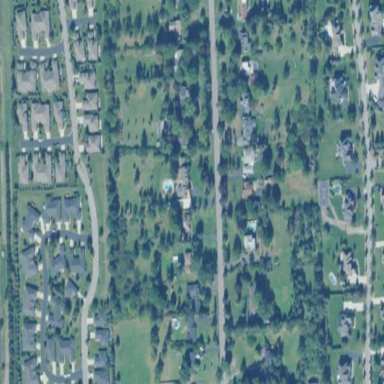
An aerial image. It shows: Single-family residential area.